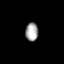
Tissue: prostate
Cell type: T cells
Senescence score: 0.3518
Nuclear area (px): 229
Mean DAPI intensity: 164.21